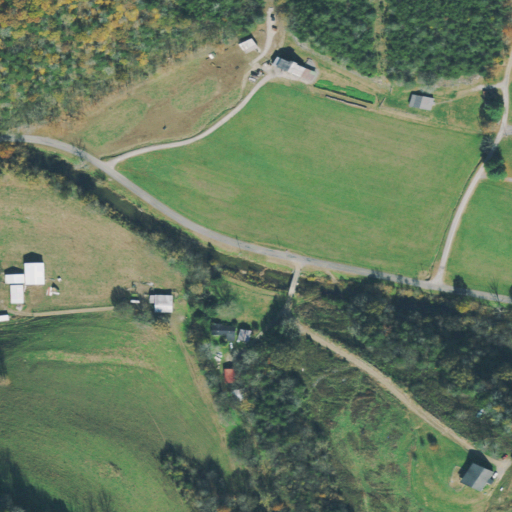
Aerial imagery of valley in Tennessee named Eads Hollow containing pasture, deciduous forest, low intensity development, grassland, evergreen forest, open development, mixed forest, and medium intensity development